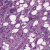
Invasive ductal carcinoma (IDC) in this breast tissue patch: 1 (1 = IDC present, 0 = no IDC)